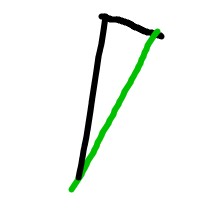
Shape: triangle